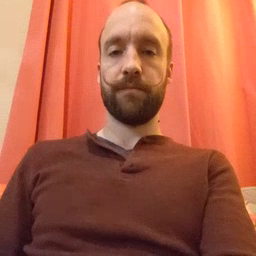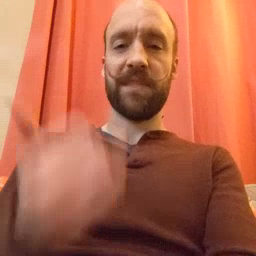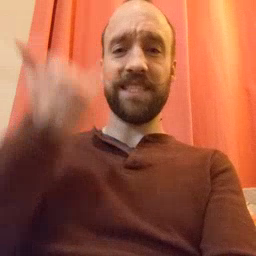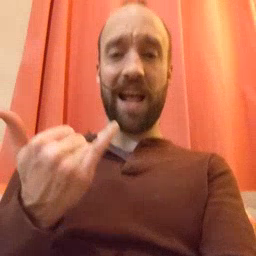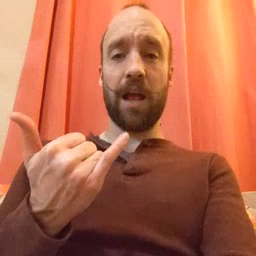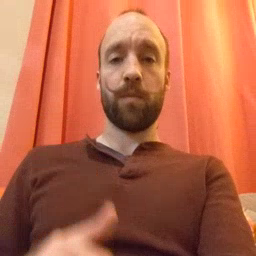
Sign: now